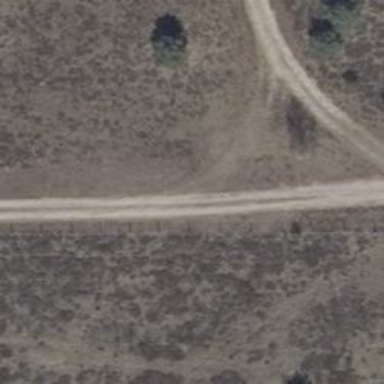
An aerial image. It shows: Dirt track road with grade3 tracktype.